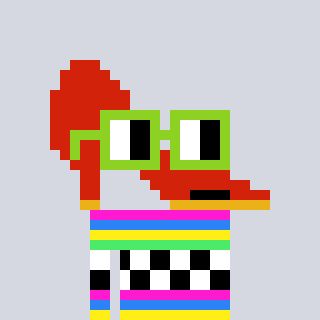
a pixel art character with square light green glasses, a highheel-shaped head and a orange-colored body on a cool background